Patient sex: F
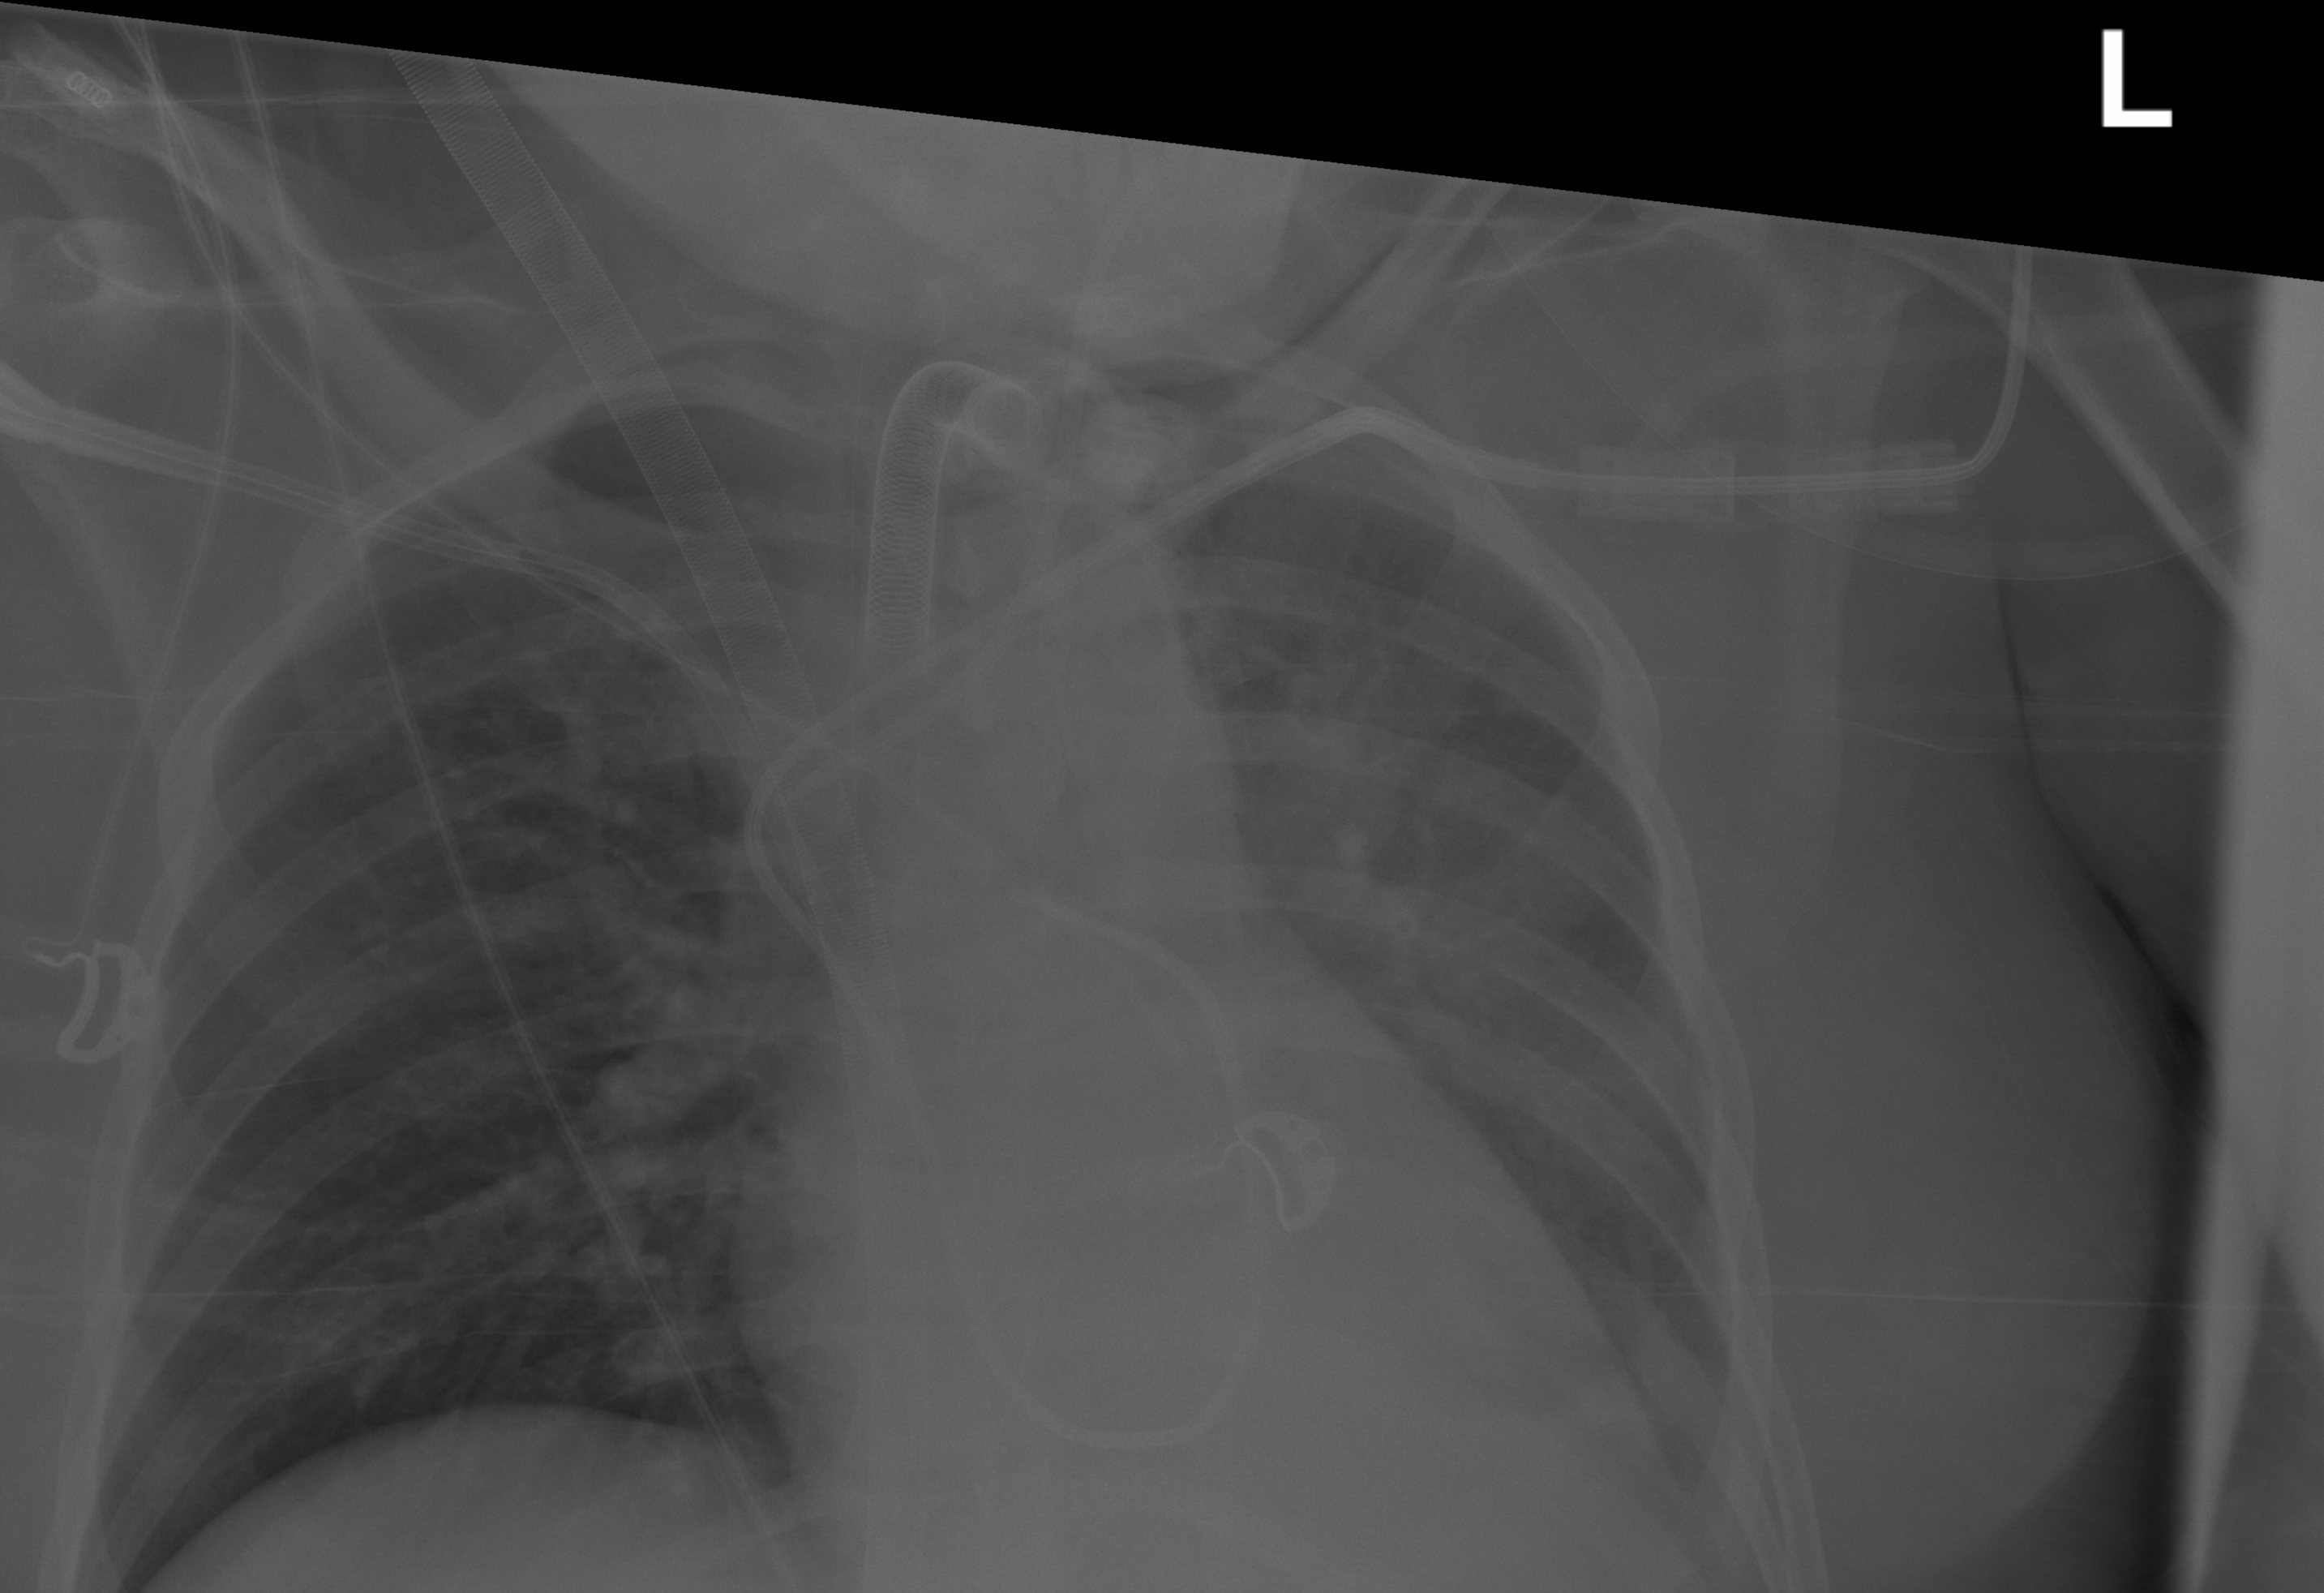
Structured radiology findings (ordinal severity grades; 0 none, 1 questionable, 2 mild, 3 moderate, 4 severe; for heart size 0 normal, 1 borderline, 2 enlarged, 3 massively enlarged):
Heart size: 1
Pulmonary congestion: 2
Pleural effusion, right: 0
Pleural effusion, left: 2
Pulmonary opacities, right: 2
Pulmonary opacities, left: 2
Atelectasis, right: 0
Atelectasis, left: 2